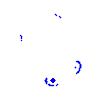
Particle: pion